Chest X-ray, PA view. Patient: 31 years old, sex M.
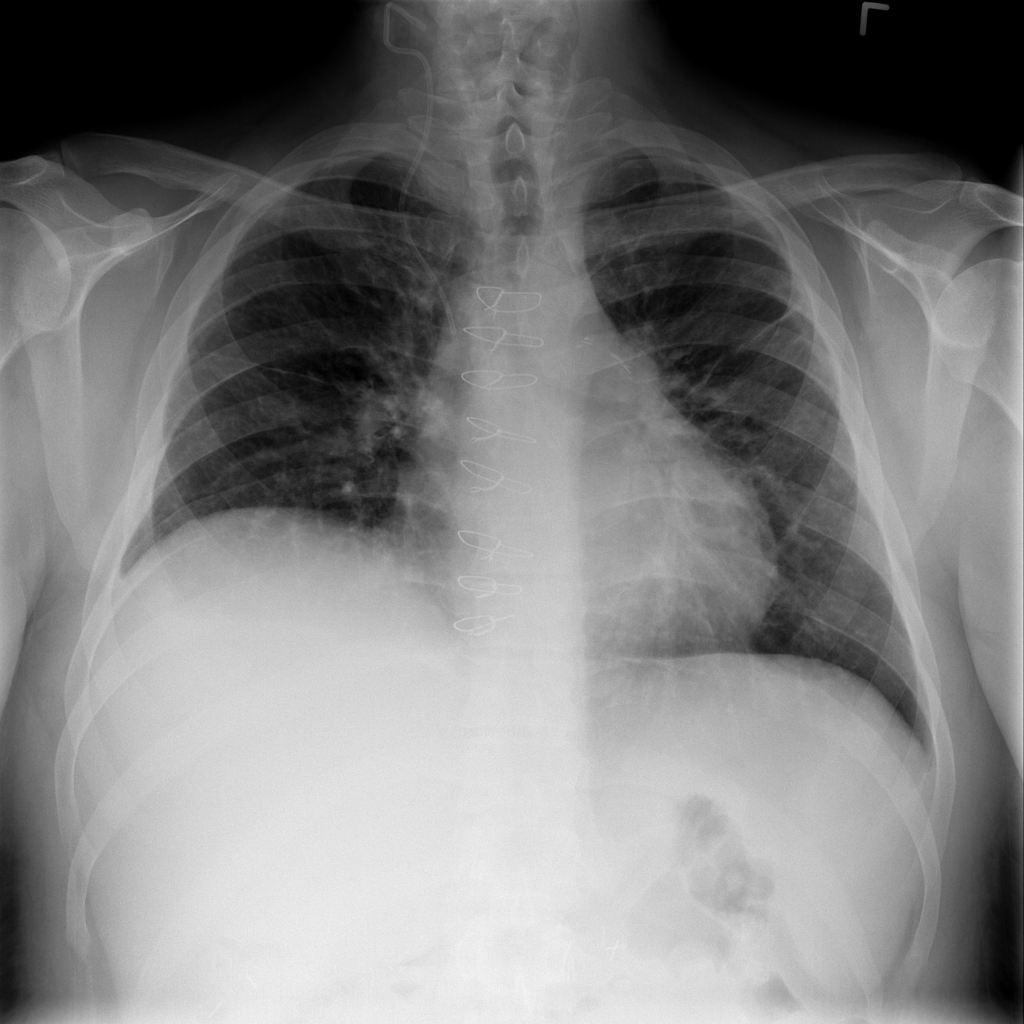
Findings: Atelectasis, Nodule